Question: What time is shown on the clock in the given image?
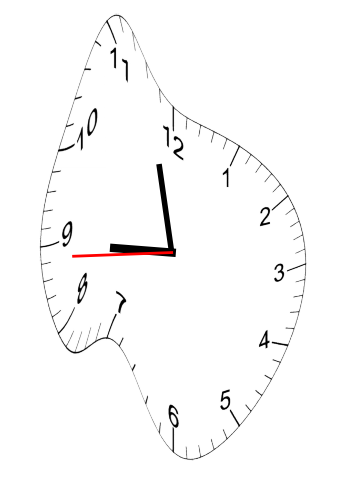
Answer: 08:57:44